Question: Microsoft Office does a very nice job when it comes to scaling of fonts. They can almost linearly be scaled in steps of 0.5 points (see image below).
Using 'Graphics.DrawString' I was not able to reproduce this but I see distinct steps when scaling the font size.
With the code below I get the following output which shows that I cannot draw text in as many sizes as Office can. Any ideas how I can draw those intermediate font sizes?

'''
Dim baseSize As Single = 16.0F
Dim inputText As String = "MMMMMMMMMMMMMM"
Dim stringFormat As Drawing.StringFormat = Drawing.StringFormat.GenericTypographic()
Dim pos As Single
Dim i As Integer
Do
Using font As Drawing.Font = New Drawing.Font("Calibri", (baseSize + i / 10.0F), FontStyle.Regular, GraphicsUnit.Pixel)
Dim text As String = inputText & " " & font.Size.ToString() & "px"
Dim textSize As SizeF = e.Graphics.MeasureString(text, font, New PointF(0, 0), stringFormat)
e.Graphics.DrawString(text, font, Brushes.Black, New Drawing.RectangleF(10, pos, textSize.Width, textSize.Height), stringFormat)
pos += font.Height
End Using
i += 1
Loop While pos < ClientRectangle.Height
'''
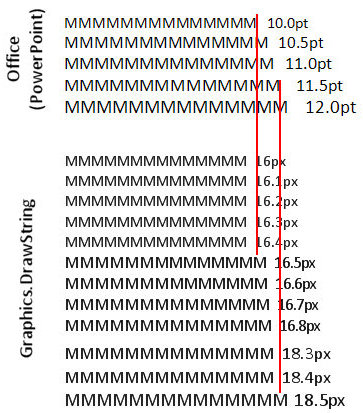
Answer: Set the text rendering hint:
'''
e.Graphics.TextRenderingHint = TextRenderingHint.AntiAlias;
'''
Anti-alias is required for almost continuous scaling. But - juding from your comment - grid-fitting causes the font-size to be rounded to some discrete value that prevents it.